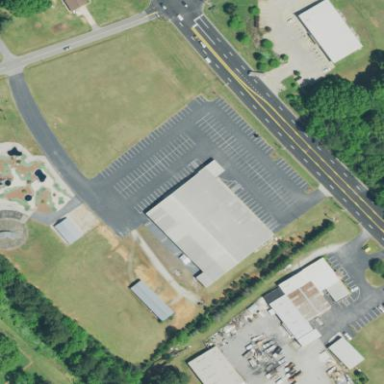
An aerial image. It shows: Building that houses bowling alley.